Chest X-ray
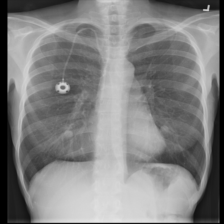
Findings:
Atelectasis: negative
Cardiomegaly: negative
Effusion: negative
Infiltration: negative
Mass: negative
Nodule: negative
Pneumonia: negative
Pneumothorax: negative
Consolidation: negative
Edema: negative
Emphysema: negative
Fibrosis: negative
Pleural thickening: negative
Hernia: negative